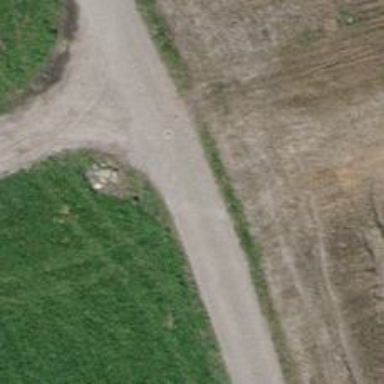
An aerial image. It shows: Track with compacted grade2 surface.